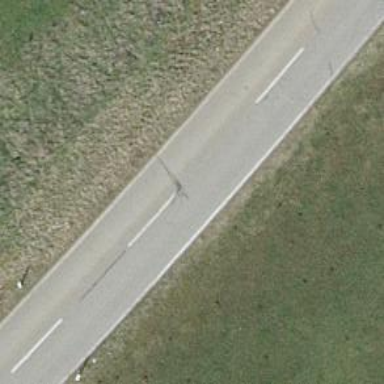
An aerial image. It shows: Tertiary road.